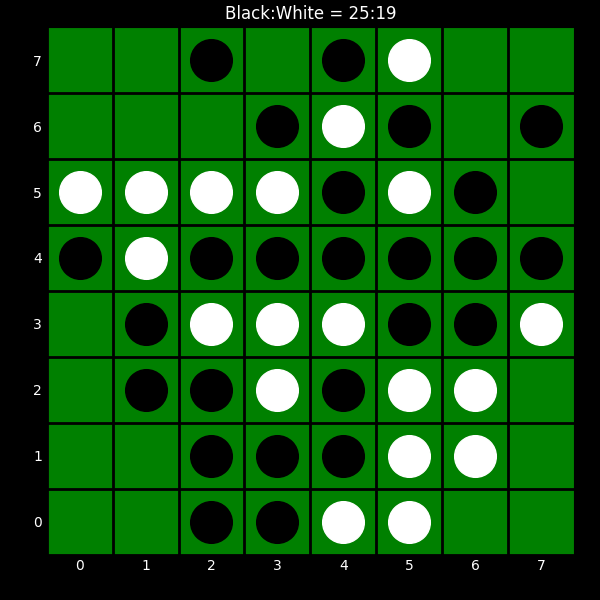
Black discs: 25
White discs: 19